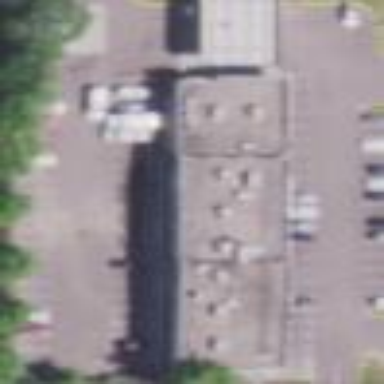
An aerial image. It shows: Parking area with surface.